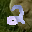
Label: 2